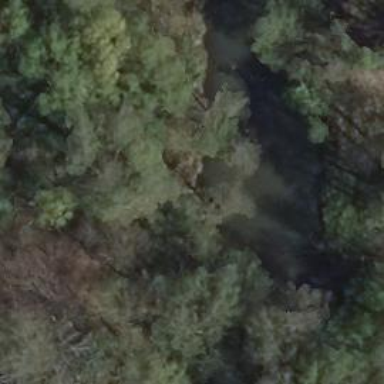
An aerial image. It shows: Natural oxbow water feature.